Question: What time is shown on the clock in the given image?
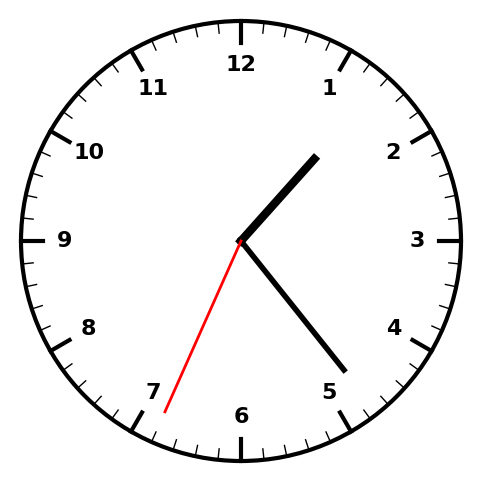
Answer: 01:23:34